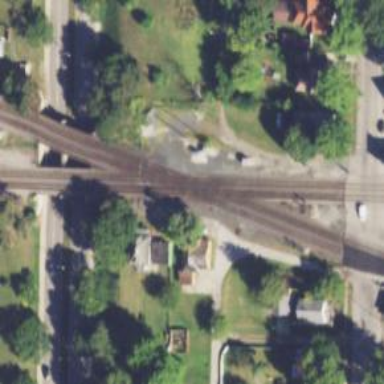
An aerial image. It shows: Railway crossing.